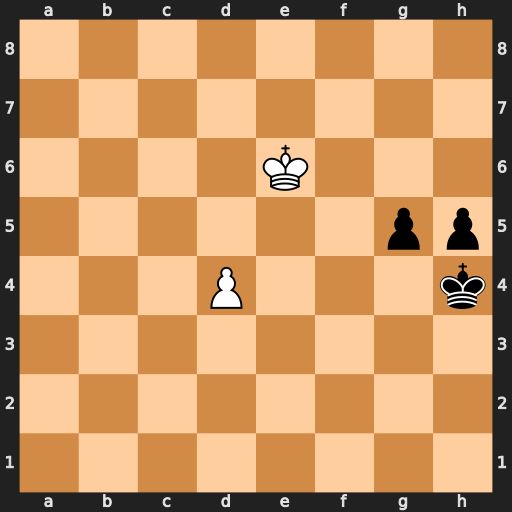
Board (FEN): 8/8/4K3/6pp/3P3k/8/8/8
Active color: w
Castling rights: -
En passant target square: -
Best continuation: d5 g4 d6 Kh3 d7 g3 d8=Q